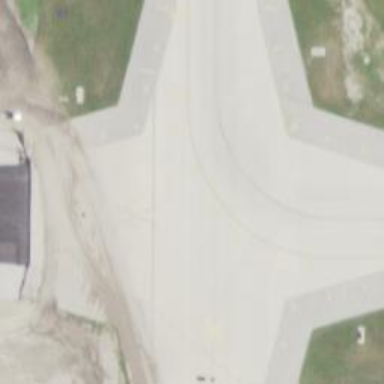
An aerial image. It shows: Image of taxiway at airport.